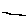
Label: line